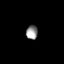
Tissue: prostate
Cell type: Myeloid cells
Senescence score: 0.688
Nuclear area (px): 157
Mean DAPI intensity: 150.013